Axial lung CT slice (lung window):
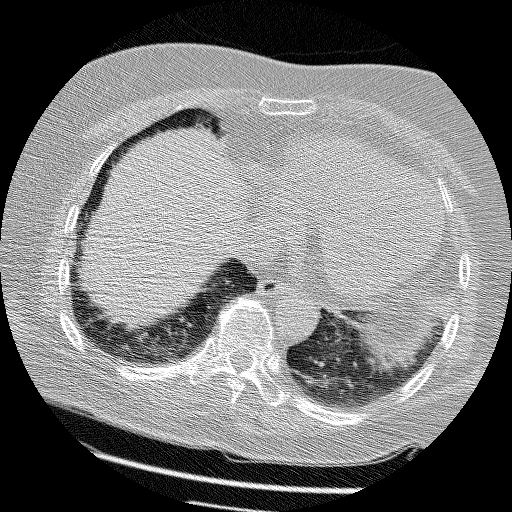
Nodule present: no